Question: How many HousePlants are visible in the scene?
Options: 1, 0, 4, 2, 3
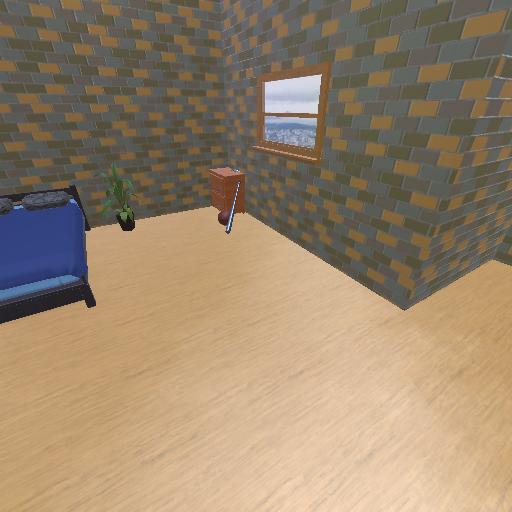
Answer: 1